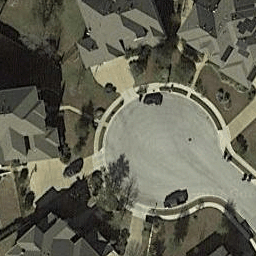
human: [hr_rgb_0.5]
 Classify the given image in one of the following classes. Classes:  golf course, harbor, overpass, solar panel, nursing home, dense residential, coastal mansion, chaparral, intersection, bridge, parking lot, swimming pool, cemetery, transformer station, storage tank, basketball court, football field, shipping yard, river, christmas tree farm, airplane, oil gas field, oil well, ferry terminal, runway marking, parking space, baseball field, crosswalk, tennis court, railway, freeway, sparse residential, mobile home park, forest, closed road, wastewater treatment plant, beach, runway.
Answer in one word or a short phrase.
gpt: closed road